Question: I'm using Matt Gemmell's NSBezierPath+StrokeExtensions category to draw an inside stroke on an NSRect. Here is the code for the entire category:
'''
- (void)strokeInside
{
/* Stroke within path using no additional clipping rectangle. */
[self strokeInsideWithinRect:NSZeroRect];
}
- (void)strokeInsideWithinRect:(NSRect)clipRect
{
NSGraphicsContext *thisContext = [NSGraphicsContext currentContext];
float lineWidth = [self lineWidth];
/* Save the current graphics context. */
[thisContext saveGraphicsState];
/* Double the stroke width, since -stroke centers strokes on paths. */
[self setLineWidth:(lineWidth * 2.0)];
/* Clip drawing to this path; draw nothing outwith the path. */
[self setClip];
/* Further clip drawing to clipRect, usually the view's frame. */
if (clipRect.size.width > 0.0 && clipRect.size.height > 0.0) {
[NSBezierPath clipRect:clipRect];
}
/* Stroke the path. */
[self stroke];
/* Restore the previous graphics context. */
[thisContext restoreGraphicsState];
[self setLineWidth:lineWidth];
}
'''
Here is my 'drawRect:' method:
'''
- (void)drawRect:(NSRect)dirtyRect {
NSRect myRect = NSMakeRect(500, 0, 400, 100);
[[NSColor colorWithCalibratedRed:0 green:0 blue:1.0 alpha:0.5] set];
NSRectFillUsingOperation(myRect, NSCompositeSourceOver);
[[NSColor blueColor] set];
[[NSBezierPath bezierPathWithRect:myRect] strokeInside];
}
'''
However, this happens when I scroll up:

As you can see, the inside stroke draws onto the toolbar. Why does this happen? How can I fix the 'strokeInside' method? Note, this does not happen with the regular 'stroke' method.
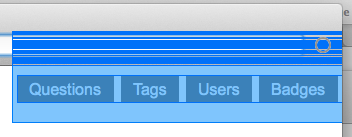
Answer: OK, I figured it out. Instead of this line:
'[self setClip];'
Use this:
'[self addClip];'
Works fine and makes sense.